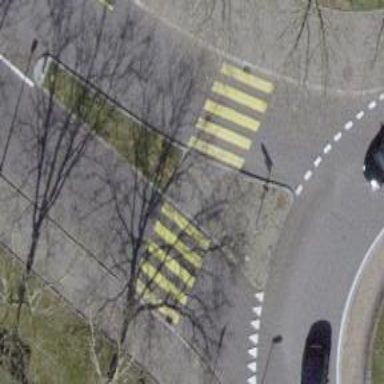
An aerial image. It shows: Marked crossing with pedestrian island.